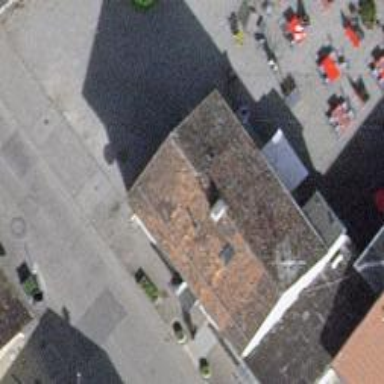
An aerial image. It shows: Restaurant.